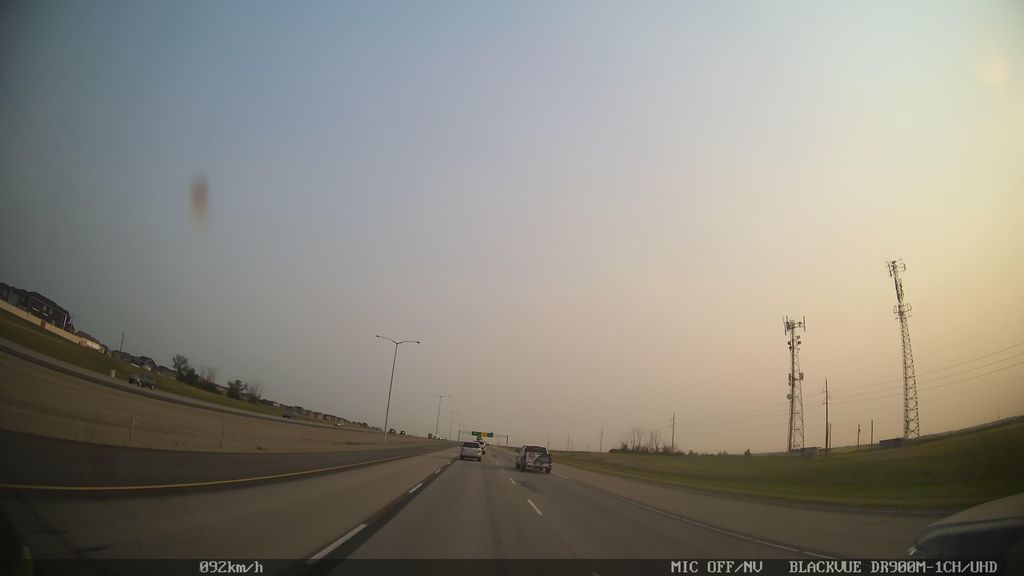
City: calgary